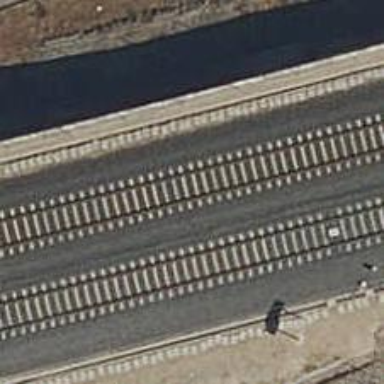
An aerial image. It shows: Railway track with contact lines for electrification.